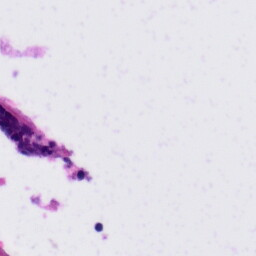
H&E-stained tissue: Tonsil